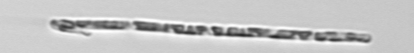
Label: Dactyliosolen_fragilissimus